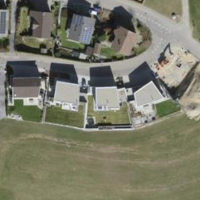
EUNIS habitat code: 56
Species observed at this site:
Tussilago farfara